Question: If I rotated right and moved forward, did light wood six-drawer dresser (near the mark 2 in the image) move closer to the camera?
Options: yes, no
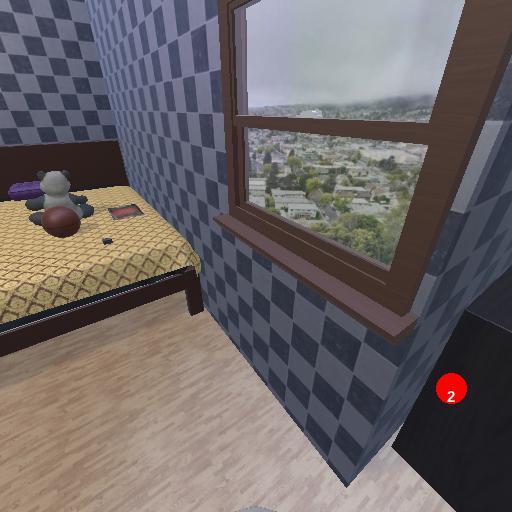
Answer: yes